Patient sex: F
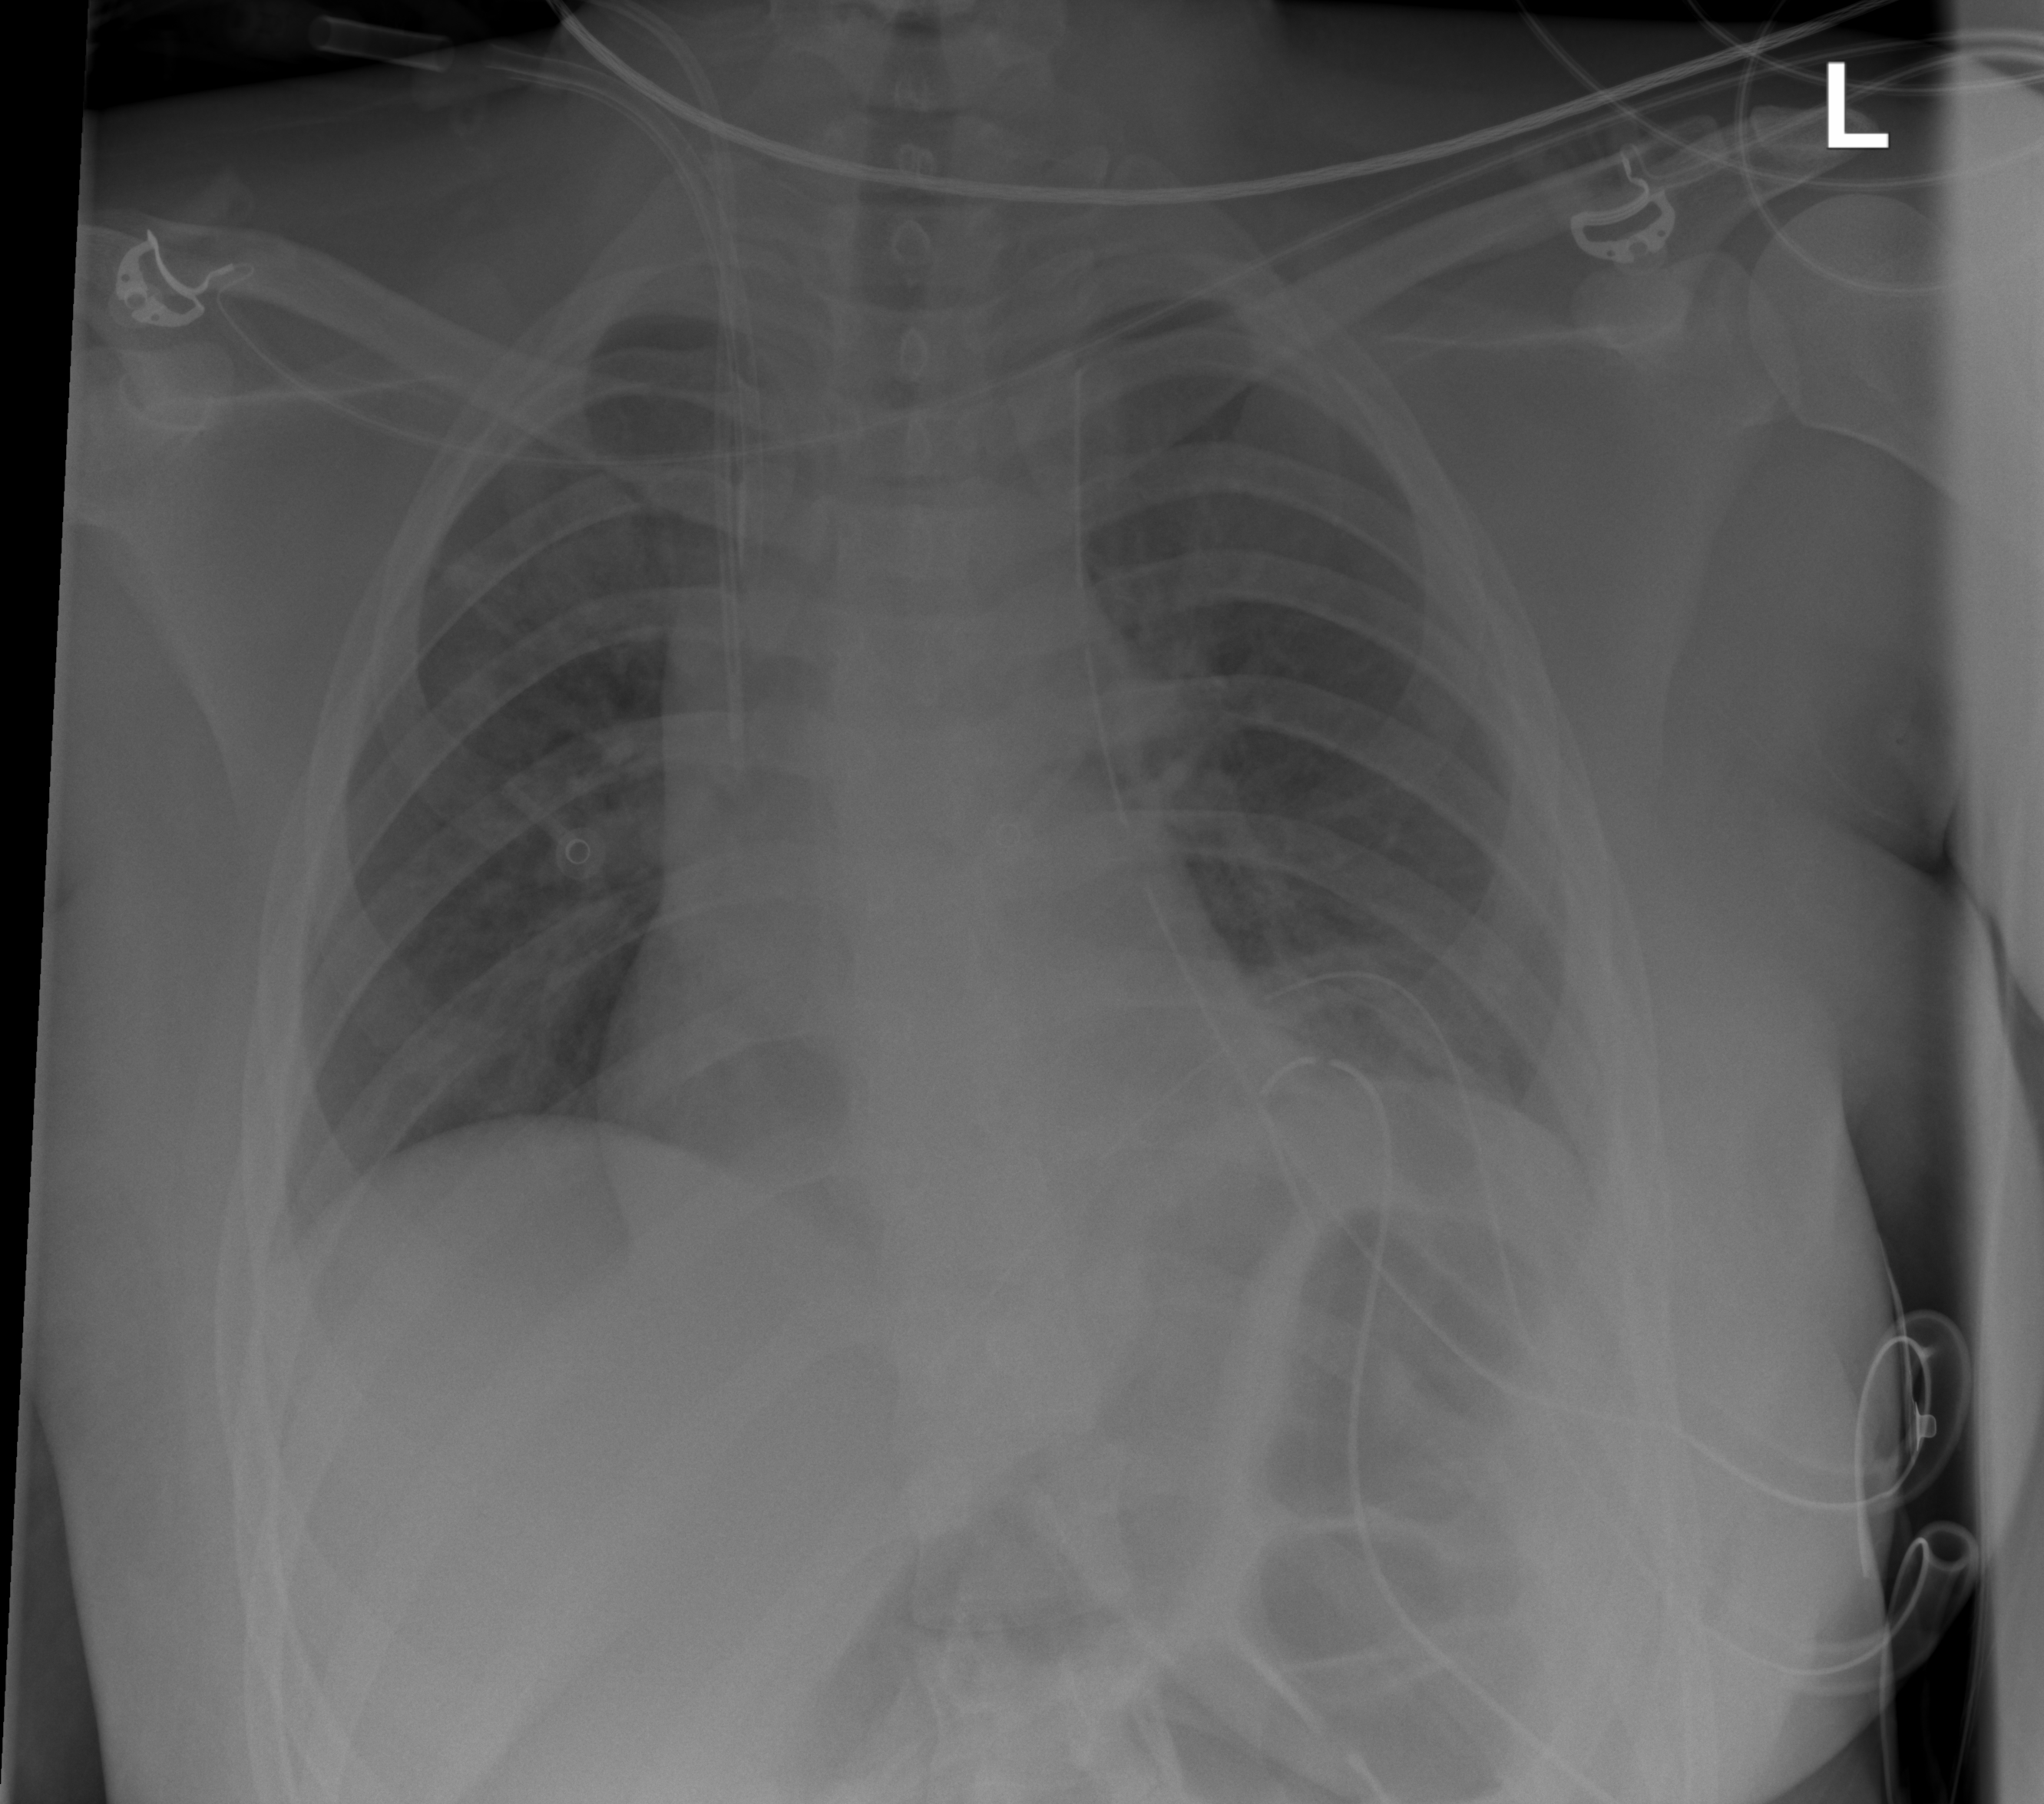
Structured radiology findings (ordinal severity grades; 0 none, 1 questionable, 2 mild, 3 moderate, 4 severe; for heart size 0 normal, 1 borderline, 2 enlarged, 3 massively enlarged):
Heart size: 0
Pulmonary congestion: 0
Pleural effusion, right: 0
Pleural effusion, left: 2
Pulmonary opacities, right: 0
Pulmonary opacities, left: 0
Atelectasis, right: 2
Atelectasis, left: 2